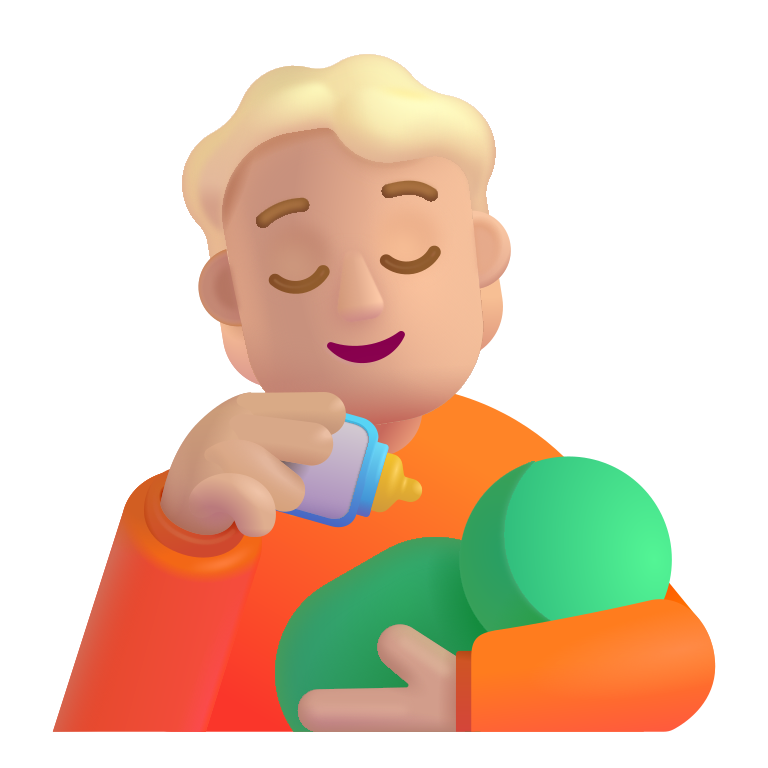
person feeding baby color  light